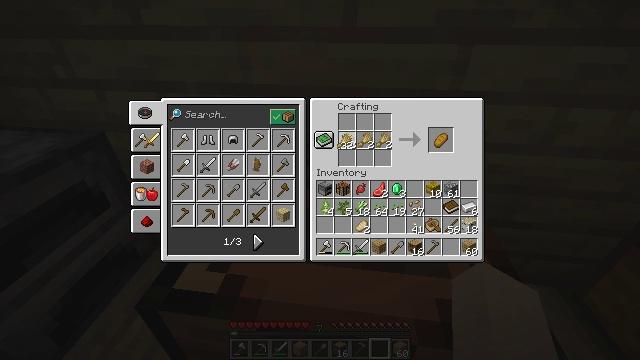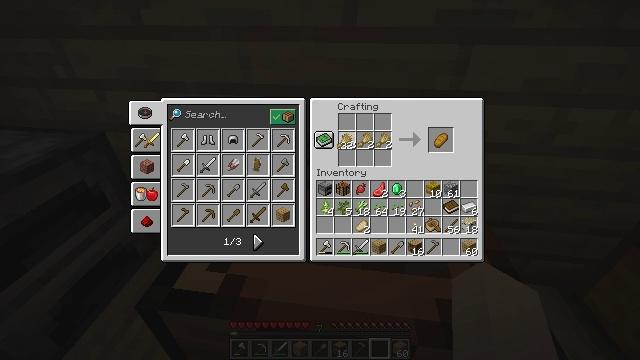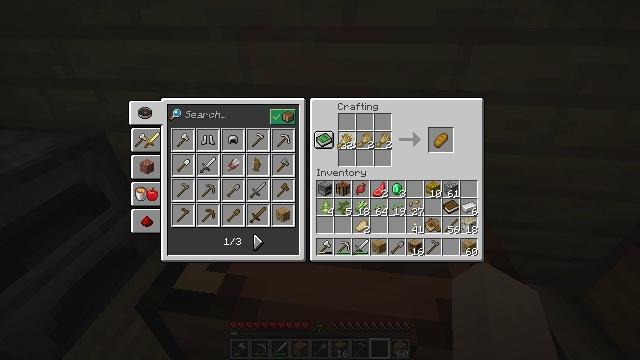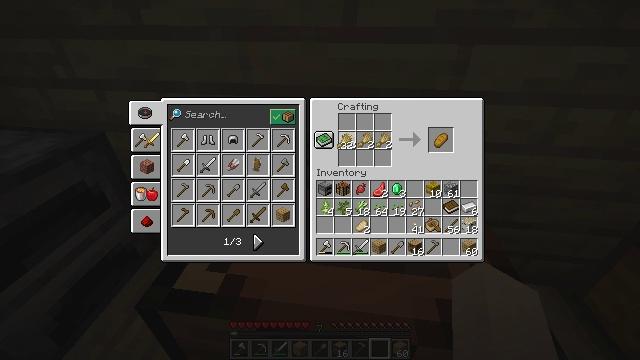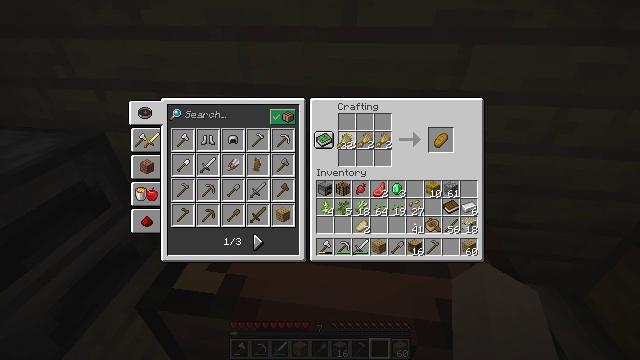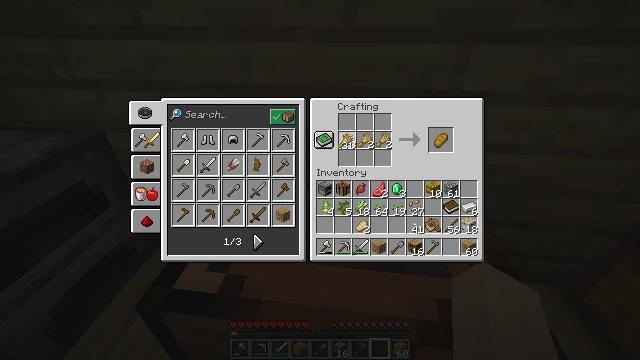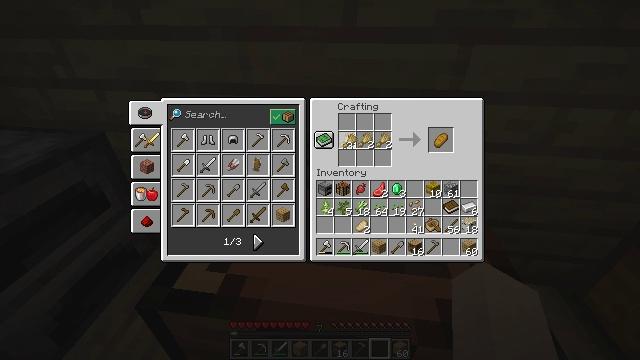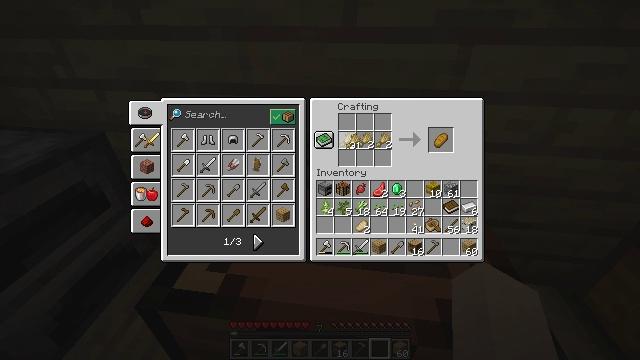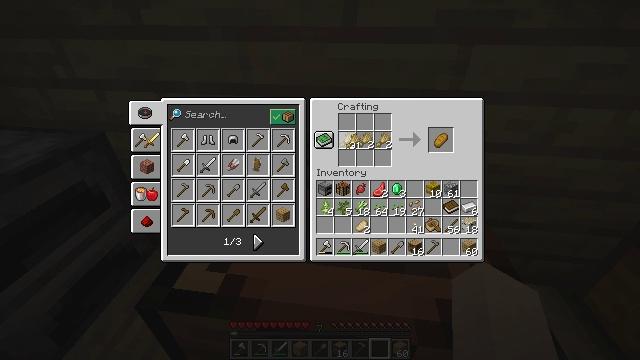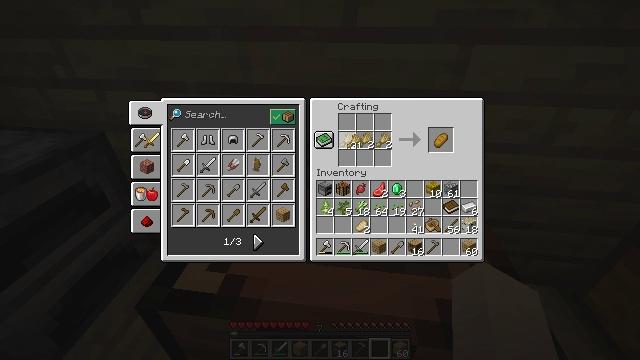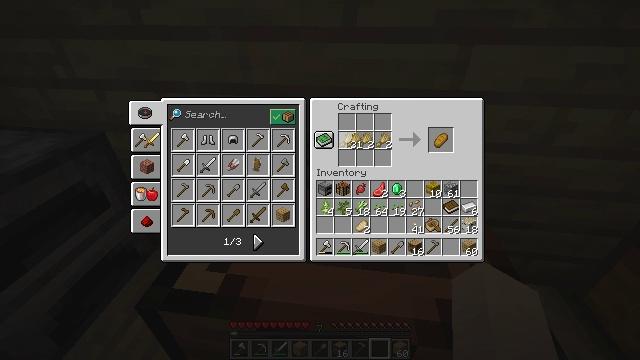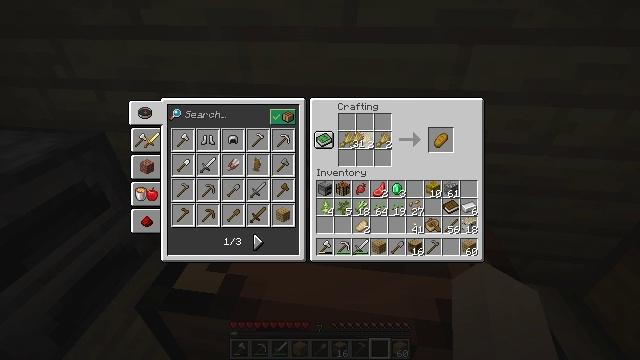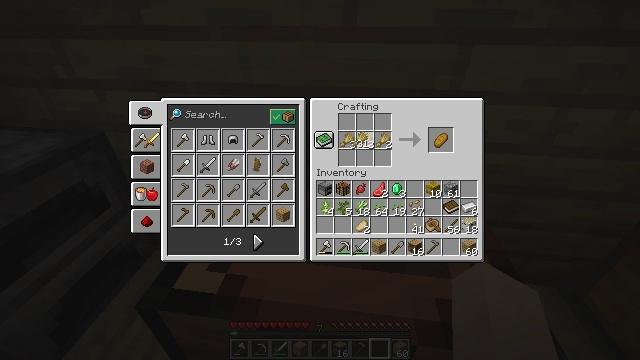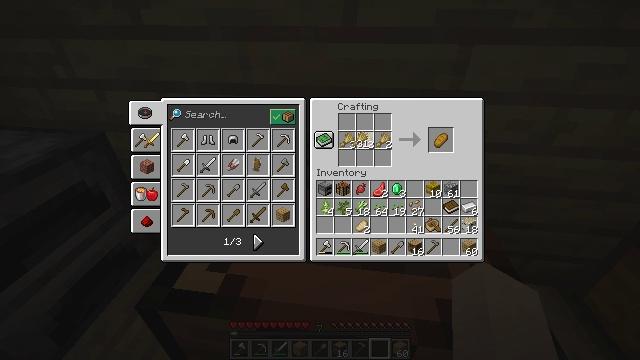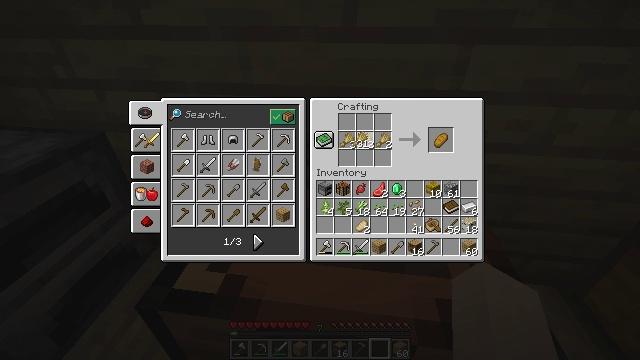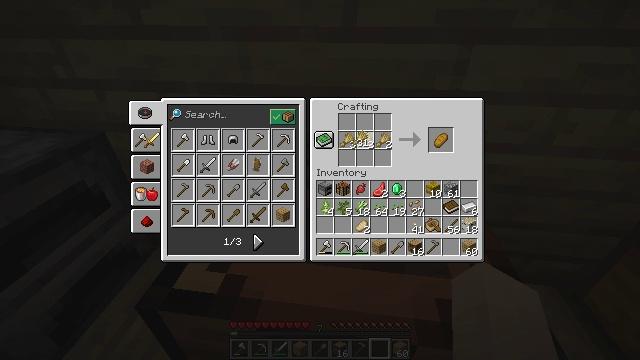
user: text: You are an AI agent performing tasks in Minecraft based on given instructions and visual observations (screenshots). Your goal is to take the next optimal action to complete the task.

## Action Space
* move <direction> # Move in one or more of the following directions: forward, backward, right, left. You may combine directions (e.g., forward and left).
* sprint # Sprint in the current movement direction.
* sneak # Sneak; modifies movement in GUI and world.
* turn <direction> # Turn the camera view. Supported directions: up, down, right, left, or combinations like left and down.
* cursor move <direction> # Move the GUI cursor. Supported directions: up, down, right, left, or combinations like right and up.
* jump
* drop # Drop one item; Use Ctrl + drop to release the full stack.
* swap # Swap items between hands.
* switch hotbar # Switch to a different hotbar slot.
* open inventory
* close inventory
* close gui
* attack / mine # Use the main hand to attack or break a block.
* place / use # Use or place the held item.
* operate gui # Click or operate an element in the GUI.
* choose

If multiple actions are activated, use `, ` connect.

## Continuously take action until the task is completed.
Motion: motion action
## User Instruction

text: Put three wheat in a row on the crafting grid to craft bread.
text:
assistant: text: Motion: no_op
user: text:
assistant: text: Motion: no_op
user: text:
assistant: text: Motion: choose
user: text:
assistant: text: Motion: choose
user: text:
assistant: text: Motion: no_op
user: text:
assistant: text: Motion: no_op
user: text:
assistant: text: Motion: no_op
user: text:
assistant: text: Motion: no_op
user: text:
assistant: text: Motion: no_op
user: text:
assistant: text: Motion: no_op
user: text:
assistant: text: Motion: no_op
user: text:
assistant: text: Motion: no_op
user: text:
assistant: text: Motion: no_op
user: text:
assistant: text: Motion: no_op
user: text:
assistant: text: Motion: no_op
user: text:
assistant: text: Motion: no_op
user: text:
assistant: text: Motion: no_op
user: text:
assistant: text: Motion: no_op
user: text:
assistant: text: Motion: no_op
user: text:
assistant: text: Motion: choose
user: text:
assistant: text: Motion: choose
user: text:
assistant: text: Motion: no_op
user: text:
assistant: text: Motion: no_op
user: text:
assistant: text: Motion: cursor move right
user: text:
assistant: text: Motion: no_op
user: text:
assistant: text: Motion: no_op
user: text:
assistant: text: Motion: no_op
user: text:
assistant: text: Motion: no_op
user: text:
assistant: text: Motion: no_op
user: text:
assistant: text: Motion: no_op